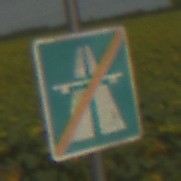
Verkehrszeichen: EndeAutbahn
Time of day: Midday
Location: Outdoor (RoadRail)
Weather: PartlyCloudy
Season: NotSpecified
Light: Natural